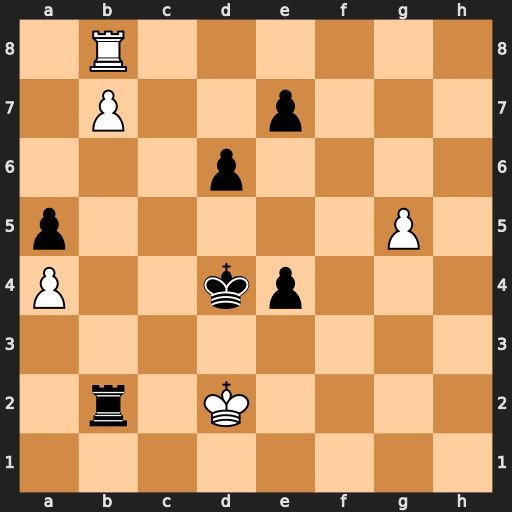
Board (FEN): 1R6/1P2p3/3p4/p5P1/P2kp3/8/1r1K4/8
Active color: w
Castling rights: -
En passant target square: -
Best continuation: Kc1 Rb4 g6